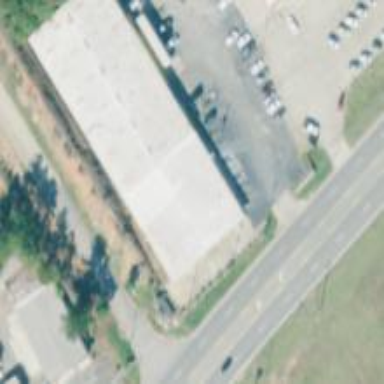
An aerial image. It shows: Retail building that houses tire shop.